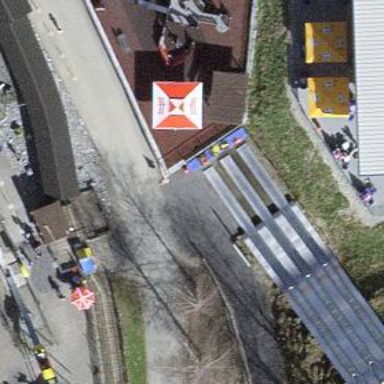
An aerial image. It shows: Playground with metal slide.